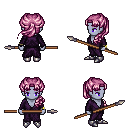
a pixel art fantasy rpg character, female body template, dark elf, purple skin, purple robe, teal pants, pink princess hairstyle, bracelets, metal boots, spear, four views (front, back, left, right), 2x2 character sprite sheet, small pixel art, hard edges, no anti-aliasing